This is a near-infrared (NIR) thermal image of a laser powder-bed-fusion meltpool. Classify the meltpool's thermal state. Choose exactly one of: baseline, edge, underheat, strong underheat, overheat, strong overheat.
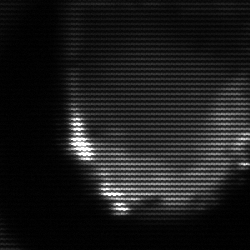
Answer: edge